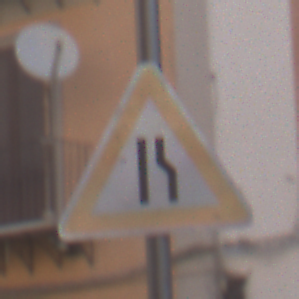
Verkehrszeichen: EinseitigVerengteFahrbahnRechts
Umgebung: Outdoor, Urban
Tageszeit: MorningAfternoon
Wetter: PartlyCloudy
Licht: Natural
Jahreszeit: NotSpecified
Kontrast: LowContrast